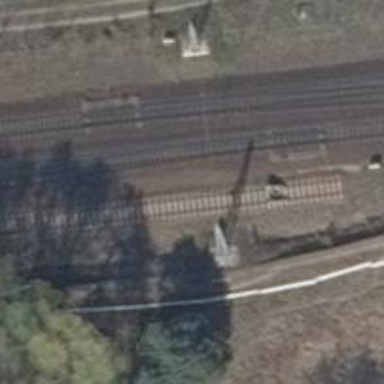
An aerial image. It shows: Railway switch.